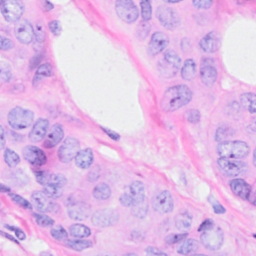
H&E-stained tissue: Breast